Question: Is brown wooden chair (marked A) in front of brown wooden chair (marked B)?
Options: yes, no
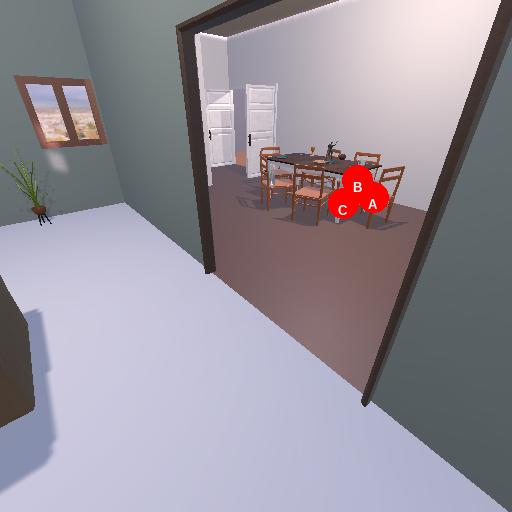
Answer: yes